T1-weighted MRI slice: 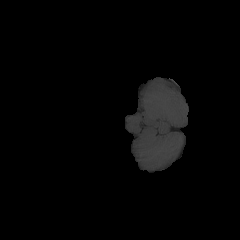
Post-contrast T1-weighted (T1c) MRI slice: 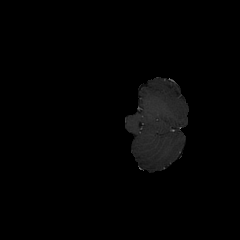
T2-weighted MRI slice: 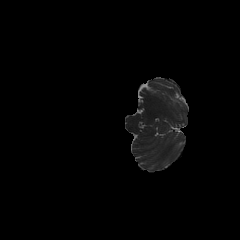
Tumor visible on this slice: no